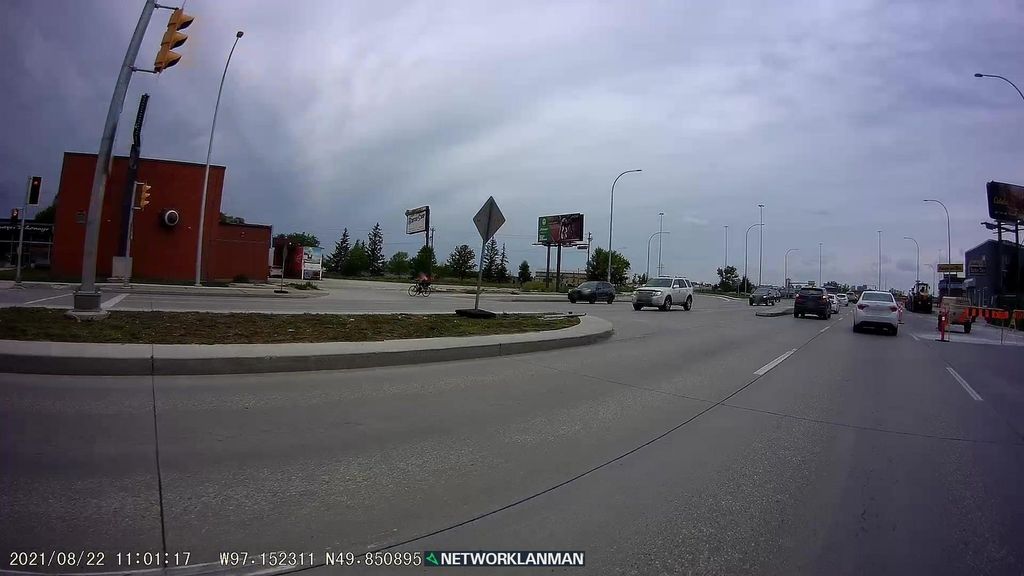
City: winnipeg